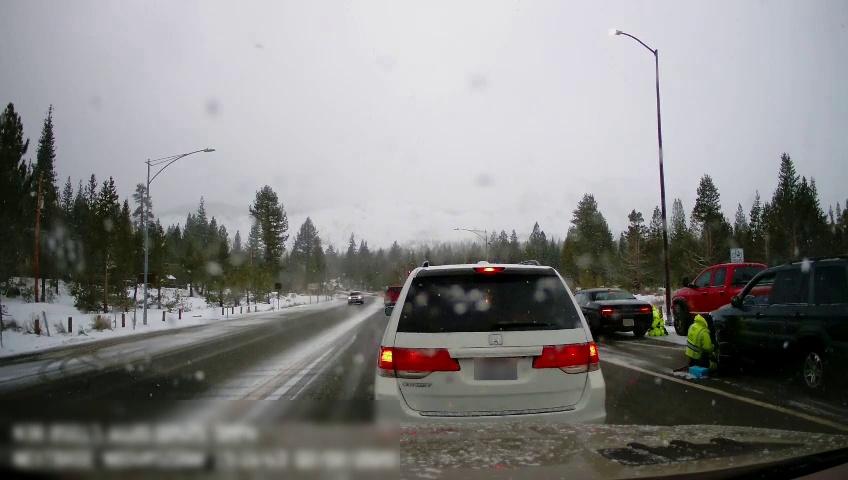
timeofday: Day
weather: Snowy
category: Drivable Space
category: Vehicles | Van
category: Vehicles | SUV
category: Vehicles | Truck
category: Pedestrians
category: Pedestrians
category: Vehicles | Car
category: Vehicles | Truck
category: Vehicles | SUV
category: Lanes | Current Lane
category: Lanes | Alternate Lane
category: Lanes | Alternate Lane
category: Lanes | Alternate Lane
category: Traffic | Signs